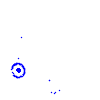
Particle: pion